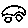
Label: car